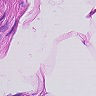
Metastatic tissue present: no